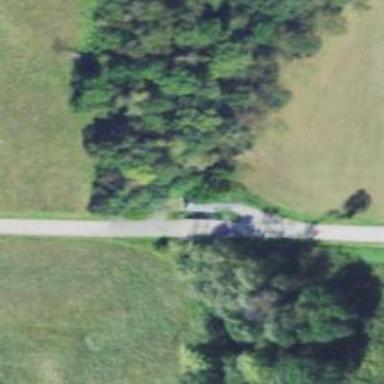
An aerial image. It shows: Covered footway bridge.